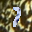
Label: 7